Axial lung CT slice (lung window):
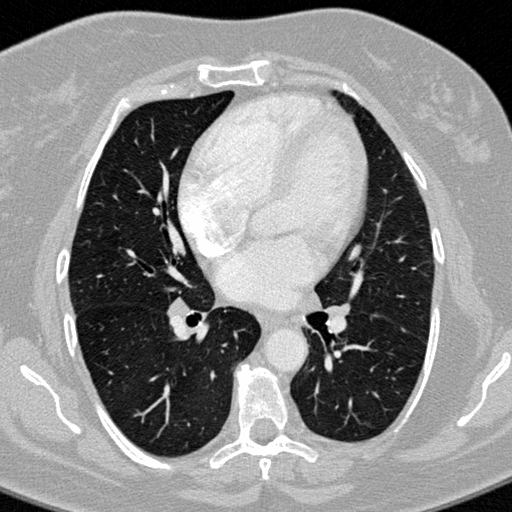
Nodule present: no